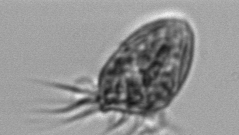
Label: Strombidium_morphotype1